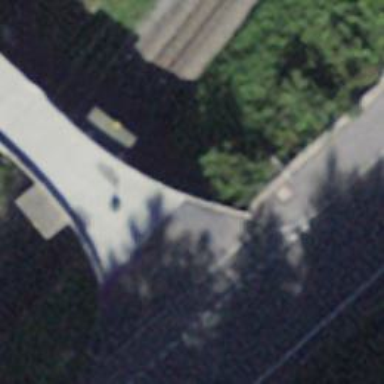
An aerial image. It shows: Bollard.